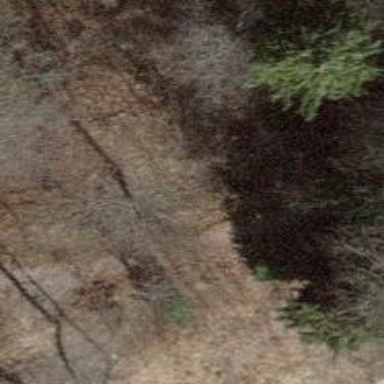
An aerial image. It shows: Path.